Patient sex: M
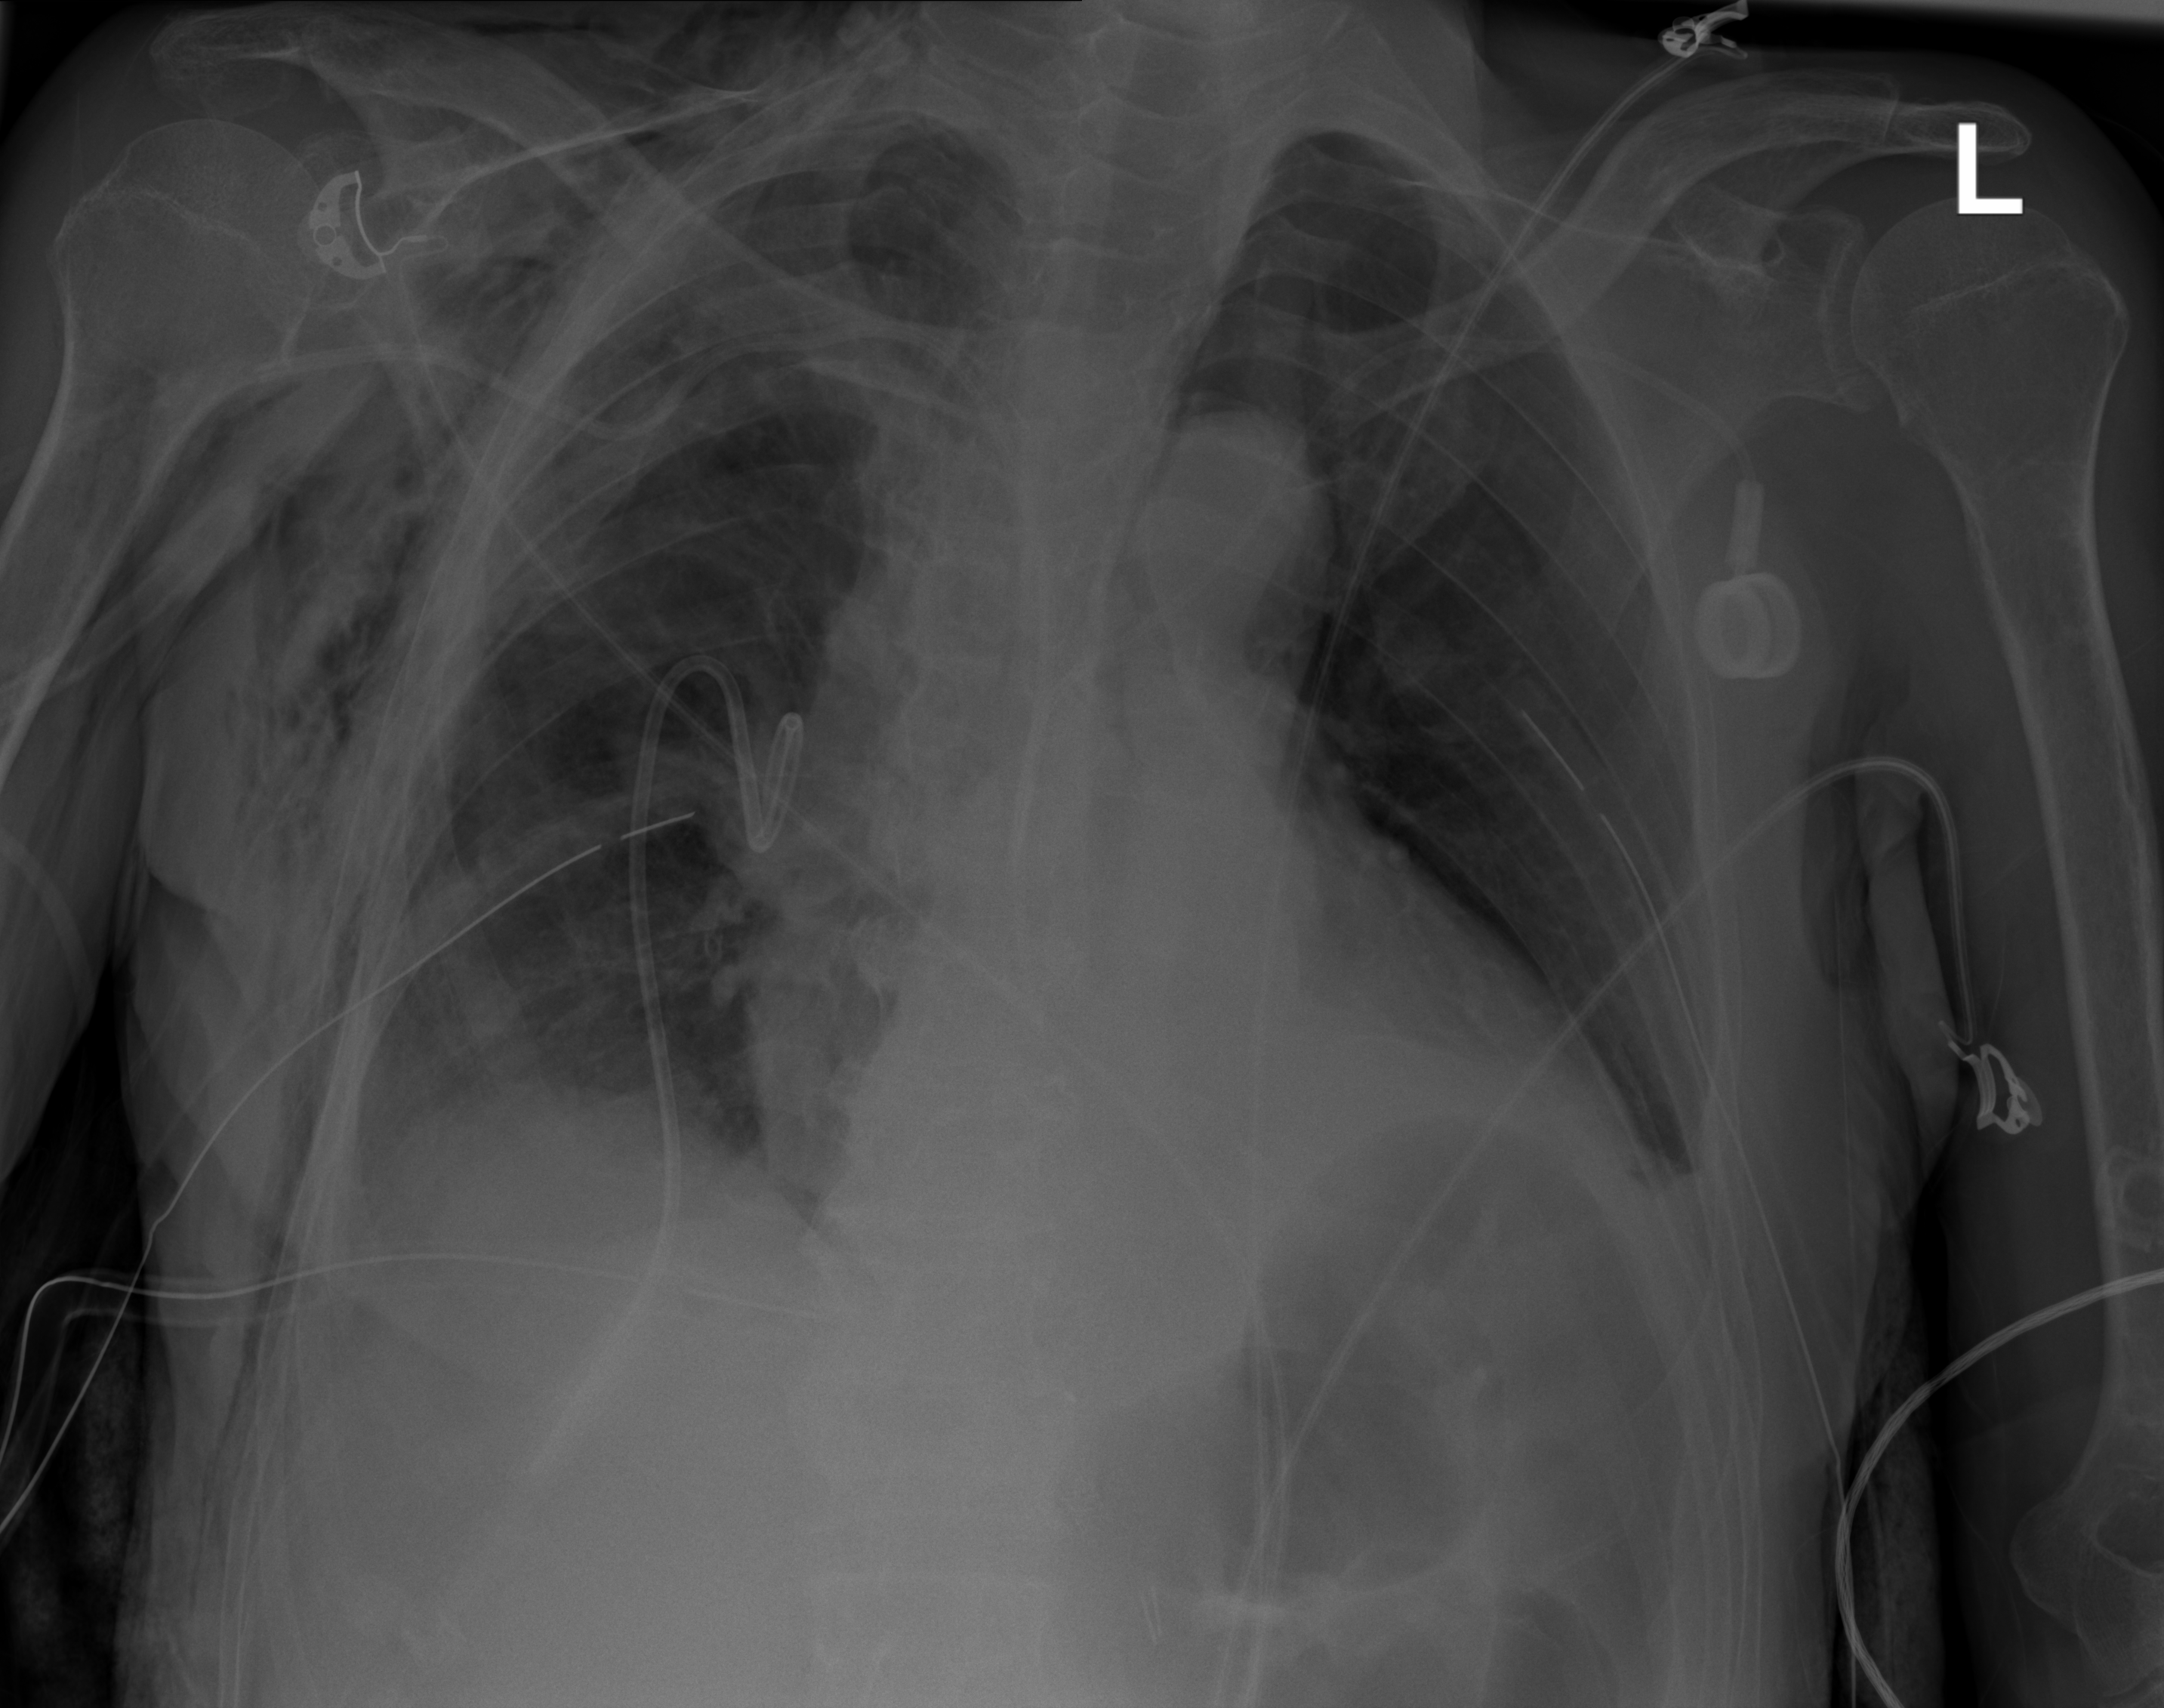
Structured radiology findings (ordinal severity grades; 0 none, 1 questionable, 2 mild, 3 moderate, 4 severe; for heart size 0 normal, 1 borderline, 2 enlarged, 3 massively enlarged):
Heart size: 0
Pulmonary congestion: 0
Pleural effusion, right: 2
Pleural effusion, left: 2
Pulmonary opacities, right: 0
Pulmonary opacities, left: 0
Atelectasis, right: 2
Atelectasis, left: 0